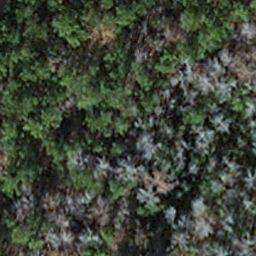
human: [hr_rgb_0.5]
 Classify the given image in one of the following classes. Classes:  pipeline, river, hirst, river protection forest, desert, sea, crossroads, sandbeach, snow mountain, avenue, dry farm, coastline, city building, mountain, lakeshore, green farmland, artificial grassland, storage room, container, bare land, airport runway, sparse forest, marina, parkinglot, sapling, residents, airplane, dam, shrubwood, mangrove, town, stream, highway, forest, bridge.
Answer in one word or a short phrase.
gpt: sapling